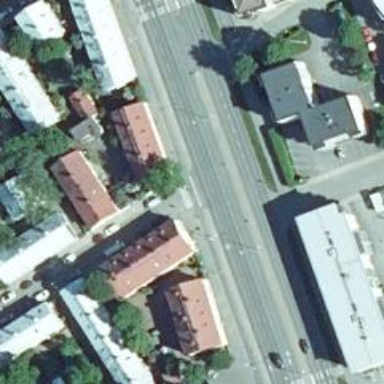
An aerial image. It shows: Marked crossing on asphalt cycleway road.